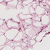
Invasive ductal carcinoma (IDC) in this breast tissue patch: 0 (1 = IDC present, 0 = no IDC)